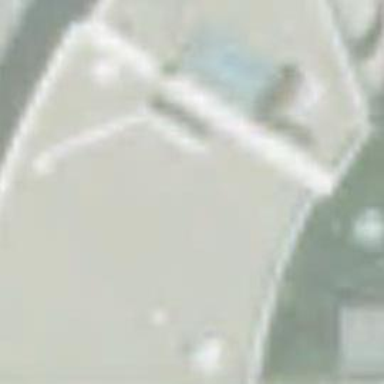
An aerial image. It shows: Sports center on leisure land.